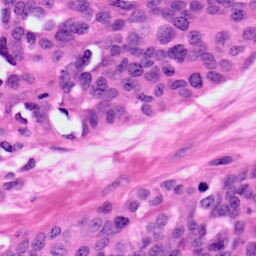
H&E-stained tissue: Ovarian